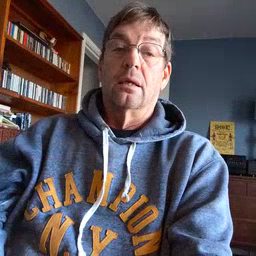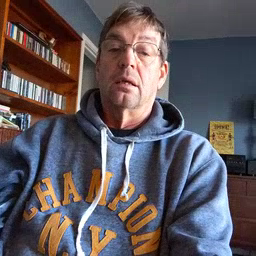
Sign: night